Question: I'm Developing an android app in which the Questionnaire activity contains radio buttons for every question.And I've designed the activity in Linear layout.So now i wanted to check whether the user as answered all Questions.The problem I'm facing is in the public void OnClick(View v)help me in modifying the java code.

'''
<RadioGroup
android:id="@+id/Mquestion1"
android:layout_width="wrap_content"
android:layout_height="wrap_content">
<RadioButton
android:id="@+id/radioButton1"
android:layout_width="wrap_content"
android:layout_height="wrap_content"
android:text="@string/MQ1_1_rb1" />
<RadioButton
android:id="@+id/radioButton2"
android:layout_width="wrap_content"
android:layout_height="wrap_content"
android:text="@string/MQ1_1_rb2" />
<RadioButton
android:id="@+id/radioButton3"
android:layout_width="wrap_content"
android:layout_height="wrap_content"
android:text="@string/MQ1_1_rb3" />
</RadioGroup>
<TextView
android:id="@+id/textView3"
android:layout_width="wrap_content"
android:layout_height="wrap_content"
android:text="@string/MQ1_2_view"
android:textAppearance="?android:attr/textAppearanceSmall" />
<RadioGroup
android:id="@+id/Mquestion2"
android:layout_width="wrap_content"
android:layout_height="wrap_content">
<RadioButton
android:id="@+id/radioButton4"
android:layout_width="wrap_content"
android:layout_height="wrap_content"
android:text="@string/MQ1_2_rb1" />
<RadioButton
android:id="@+id/radioButton5"
android:layout_width="wrap_content"
android:layout_height="wrap_content"
android:text="@string/MQ1_2_rb2" />
<RadioButton
android:id="@+id/radioButton6"
android:layout_width="wrap_content"
android:layout_height="wrap_content"
android:text="@string/MQ1_2_rb3" />
</RadioGroup>
<TextView
android:id="@+id/textView4"
android:layout_width="wrap_content"
android:layout_height="wrap_content"
android:text="@string/MQ1_3_view"
android:textAppearance="?android:attr/textAppearanceSmall" />
<RadioGroup
android:id="@+id/Mquestion3"
android:layout_width="wrap_content"
android:layout_height="wrap_content">
<RadioButton
android:id="@+id/radioButton7"
android:layout_width="wrap_content"
android:layout_height="wrap_content"
android:text="@string/MQ1_3_rb1" />
<RadioButton
android:id="@+id/radioButton8"
android:layout_width="wrap_content"
android:layout_height="wrap_content"
android:text="@string/MQ1_3_rb2" />
<RadioButton
android:id="@+id/radioButton9"
android:layout_width="wrap_content"
android:layout_height="wrap_content"
android:text="@string/MQ1_3_rb3" />
</RadioGroup>
<RelativeLayout
android:layout_width="match_parent"
android:layout_height="44dp" >
<Button
android:id="@+id/button1"
style="?android:attr/buttonStyleSmall"
android:layout_width="wrap_content"
android:layout_height="wrap_content"
android:layout_alignParentLeft="true"
android:layout_alignParentTop="true"
android:onClick="OnClickListener"
android:text="@string/MQ1_next" />
</RelativeLayout>
</LinearLayout>
'''
Here is the java code
'''
public class ManagerQuestionnaire1 extends Activity
{
Button next;
RadioGroup rg1;
RadioGroup rg2;
RadioGroup rg3;
protected void onCreate(Bundle savedInstanceState) {
super.onCreate(savedInstanceState);
setContentView(R.layout.activity_manager_questionnaire1);
final RadioGroup rg1=(RadioGroup)findViewById(R.id.Mquestion1);
final RadioGroup rg2=(RadioGroup)findViewById(R.id.Mquestion2);
final RadioGroup rg3=(RadioGroup)findViewById(R.id.Mquestion3);
Button next=(Button)findViewById(R.id.button1);
next.setOnClickListener(new View.OnClickListener()
{
public void OnClick(View v) \The error I'm getting here is REMOVE method'OnClick'
{
if((rg1.getCheckedRadioButtonId()!=R.id.radioButton1 || rg1.getCheckedRadioButtonId()!=R.id.radioButton2 || rg1.getCheckedRadioButtonId()!=R.id.radioButton3)||(rg2.getCheckedRadioButtonId()!=R.id.radioButton4 || rg2.getCheckedRadioButtonId()!=R.id.radioButton5 || rg2.getCheckedRadioButtonId()!=R.id.radioButton6)||(rg3.getCheckedRadioButtonId()!=R.id.radioButton7 || rg3.getCheckedRadioButtonId()!=R.id.radioButton8 || rg3.getCheckedRadioButtonId()!=R.id.radioButton9))
{
AlertDialog alert= new AlertDialog.Builder(ManagerQuestionnaire1.this).create();
alert.setTitle("Exception:Complete the Questions");
alert.setMessage("Please ensure all Questions are answered");
}
else
{
Intent intent = new Intent(ManagerQuestionnaire1.this, ManagerQuestionnaire2.class);
startActivity(intent);
}
}
@Override
public void onClick(View v)
{
// TODO Auto-generated method stub
}
});
}
'''
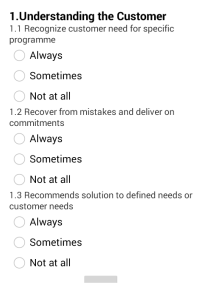
Answer: It is always recommended to user radiobuttons inside a radioGroup
like this :
'''
<RadioGroup
android:id="@+id/question1"
android:layout_width="wrap_content"
android:layout_height="wrap_content"
android:layout_alignParentLeft="true"
android:layout_alignParentTop="true" >
<RadioButton
android:id="@+id/radio0"
android:layout_width="wrap_content"
android:layout_height="wrap_content"
android:checked="true"
android:text="RadioButton" />
<RadioButton
android:id="@+id/radio1"
android:layout_width="wrap_content"
android:layout_height="wrap_content"
android:text="RadioButton" />
<RadioButton
android:id="@+id/radio2"
android:layout_width="wrap_content"
android:layout_height="wrap_content"
android:text="RadioButton" />
</RadioGroup>
<RadioGroup
android:id="@+id/question2"
android:layout_width="wrap_content"
android:layout_height="wrap_content"
android:layout_alignParentLeft="true"
android:layout_alignParentTop="true" >
<RadioButton
android:id="@+id/radio3"
android:layout_width="wrap_content"
android:layout_height="wrap_content"
android:checked="true"
android:text="RadioButton" />
<RadioButton
android:id="@+id/radio4"
android:layout_width="wrap_content"
android:layout_height="wrap_content"
android:text="RadioButton" />
<RadioButton
android:id="@+id/radio5"
android:layout_width="wrap_content"
android:layout_height="wrap_content"
android:text="RadioButton" />
</RadioGroup>
'''
Now whenever you want to see which answer is selected corrosponding to which radio group you can do something like this :
'''
RadioGroup question1 = (RadioGroup) findViewById(R.id.question1);
String answer1 = ((RadioButton) findViewById(question1.getCheckedRadioButtonId())).getText().toString();
'''
Congrates ! you got the answer here